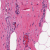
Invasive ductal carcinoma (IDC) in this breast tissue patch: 0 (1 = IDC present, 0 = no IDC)